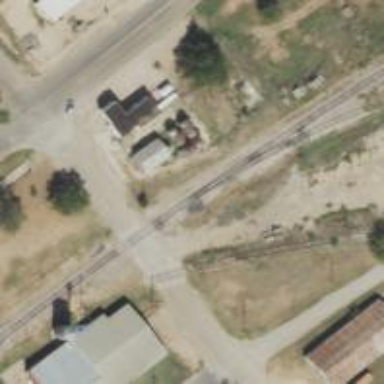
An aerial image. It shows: Railway level crossing.